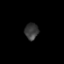
Tissue: prostate
Cell type: Epithelial cells
Senescence score: 0.3225
Nuclear area (px): 219
Mean DAPI intensity: 56.457